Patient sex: M
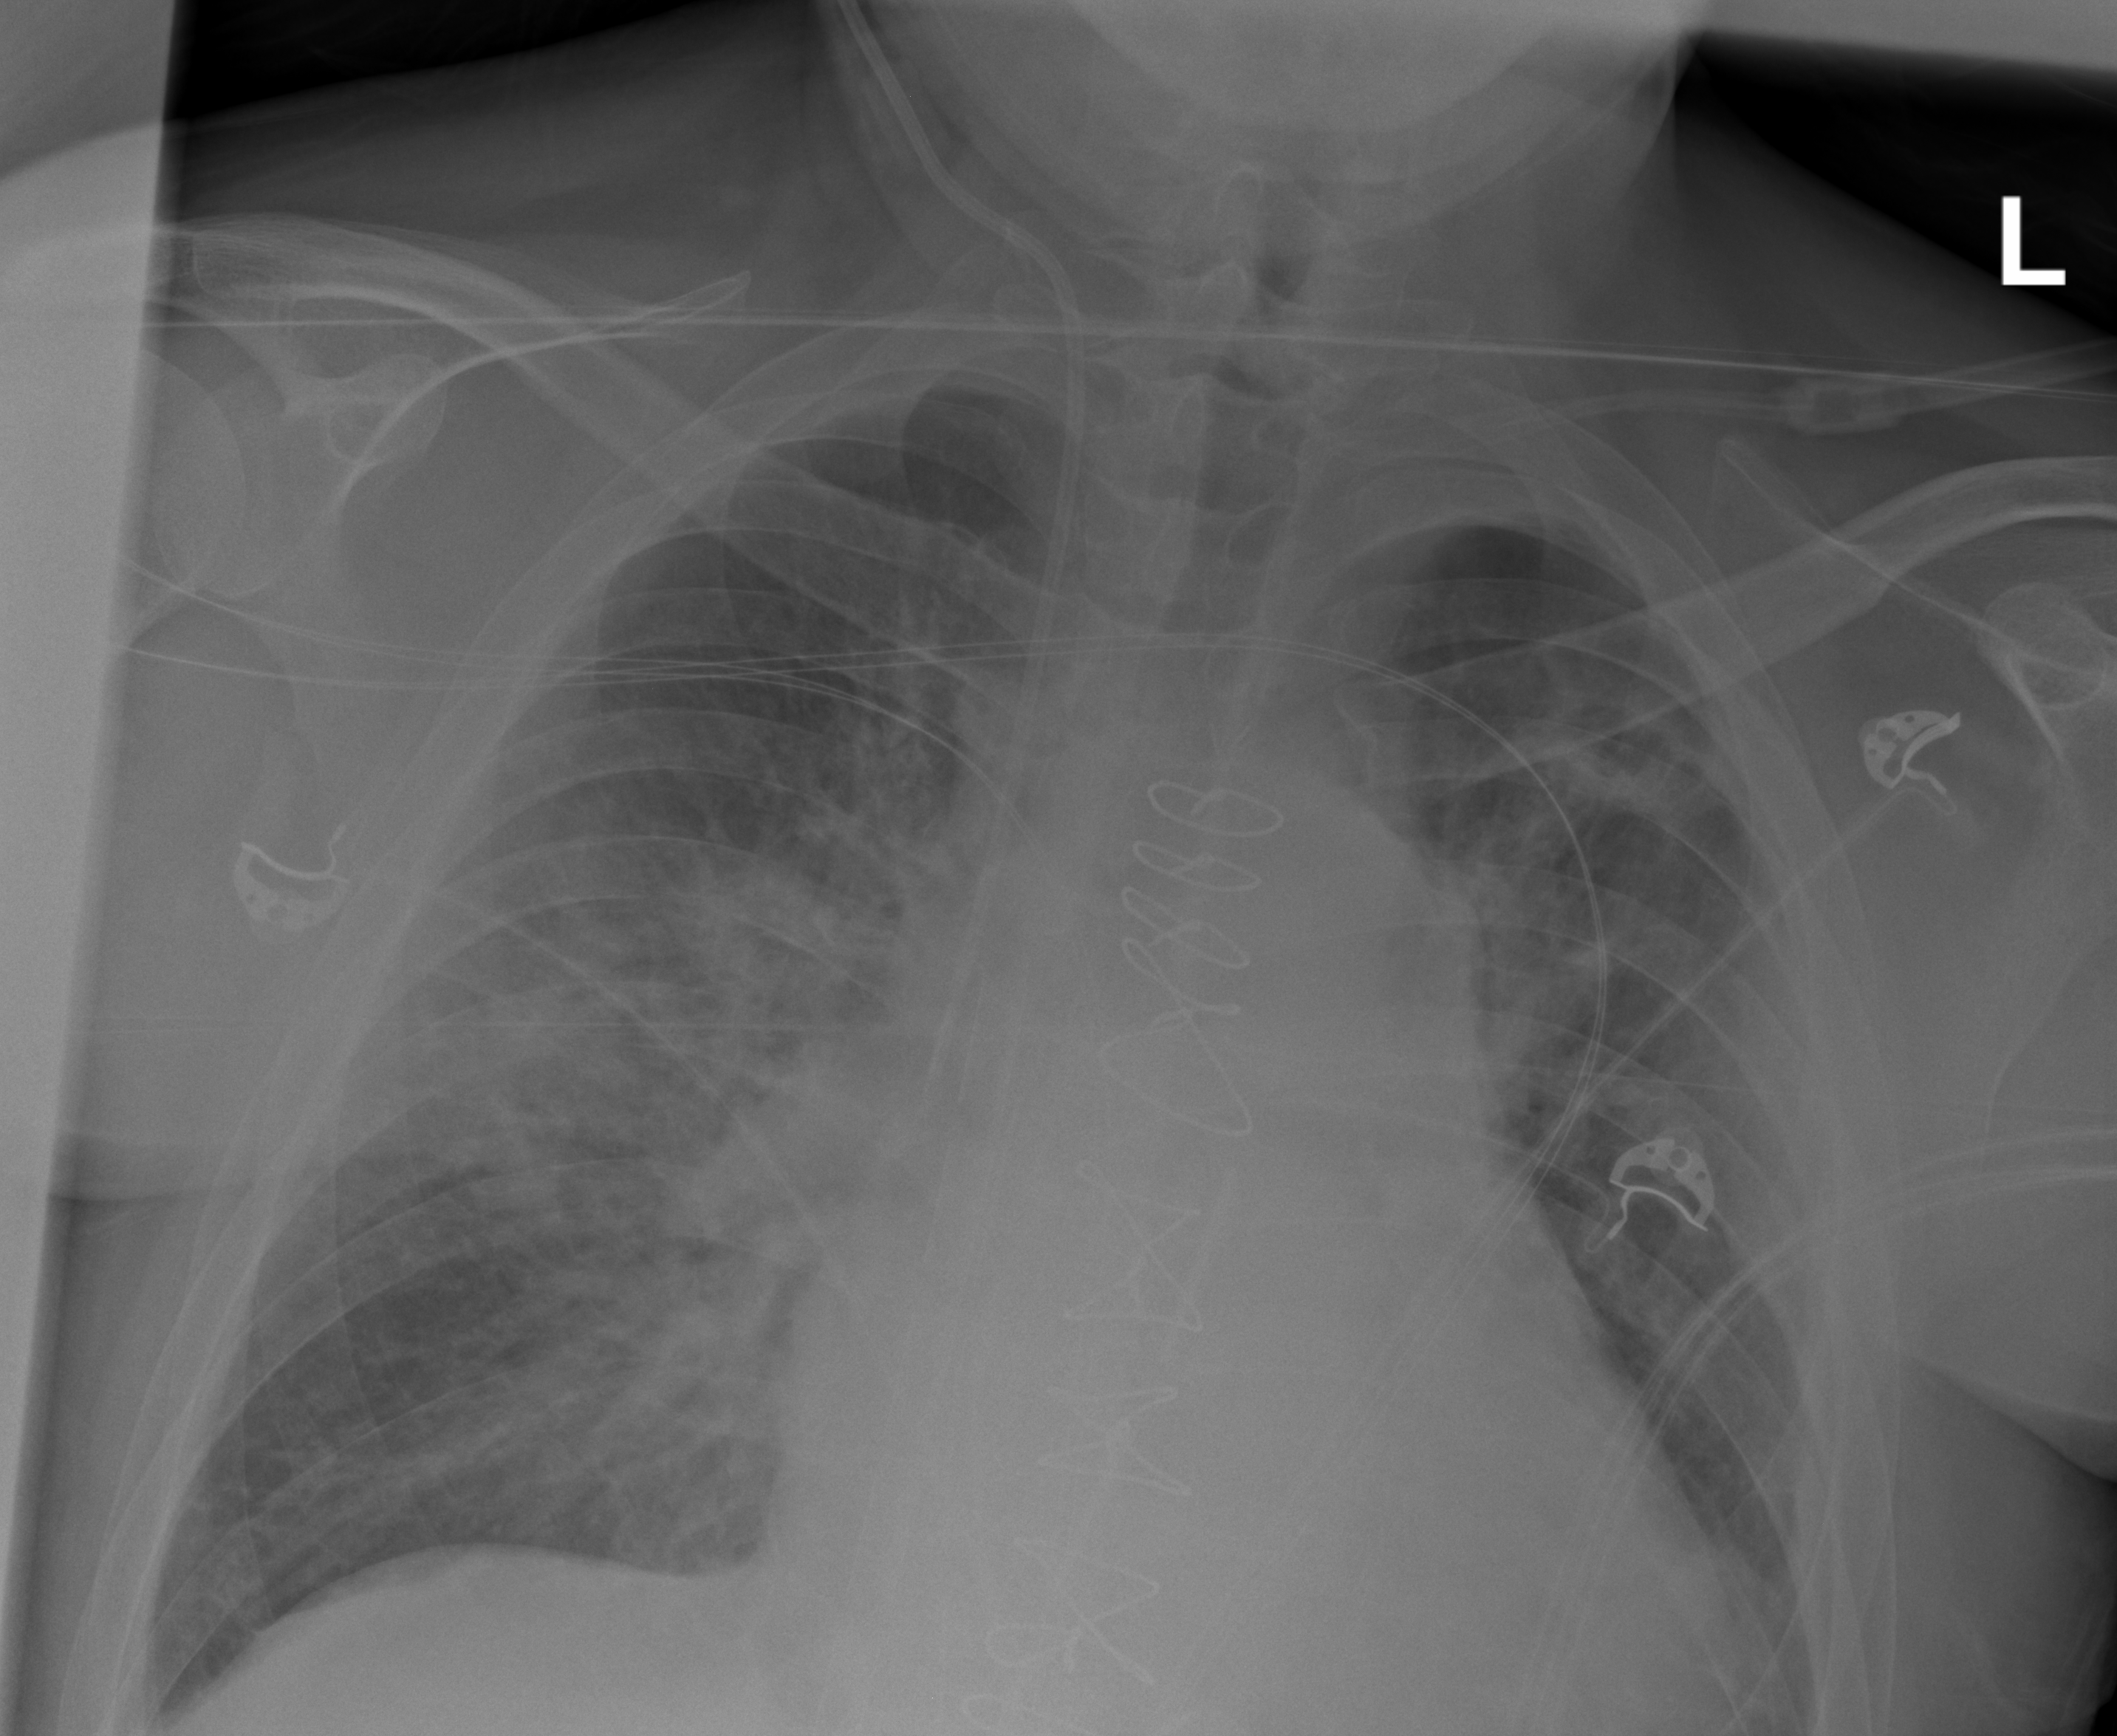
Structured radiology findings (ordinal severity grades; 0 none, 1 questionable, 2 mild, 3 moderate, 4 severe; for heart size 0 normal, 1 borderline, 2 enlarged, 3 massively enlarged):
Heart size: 2
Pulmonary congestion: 2
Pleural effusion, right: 0
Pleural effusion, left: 0
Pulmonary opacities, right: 3
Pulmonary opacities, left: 2
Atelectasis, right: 2
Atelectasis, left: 2